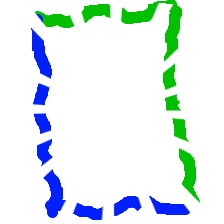
Shape: rectangle